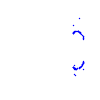
Particle: proton